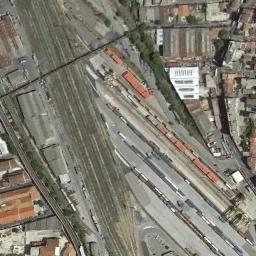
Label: railway_station